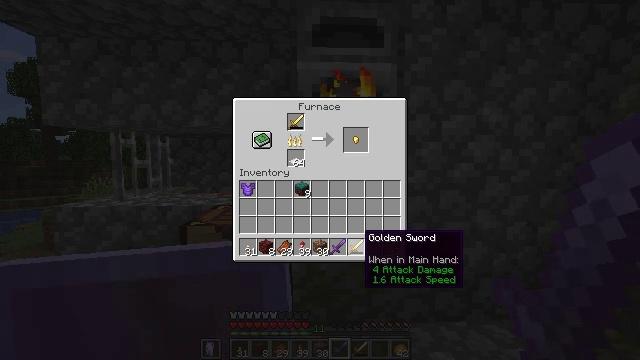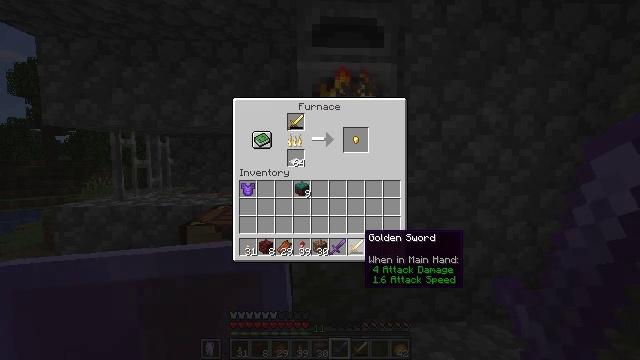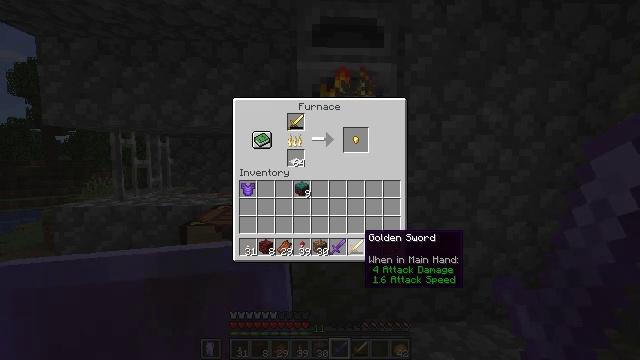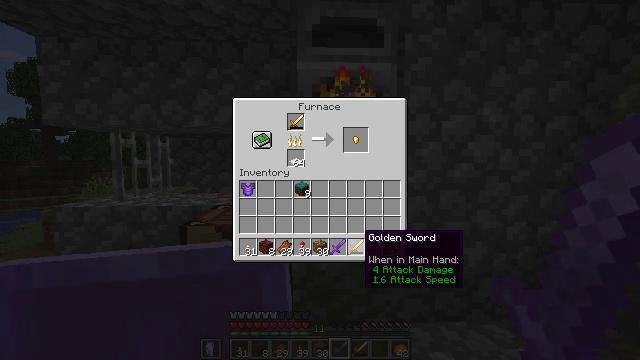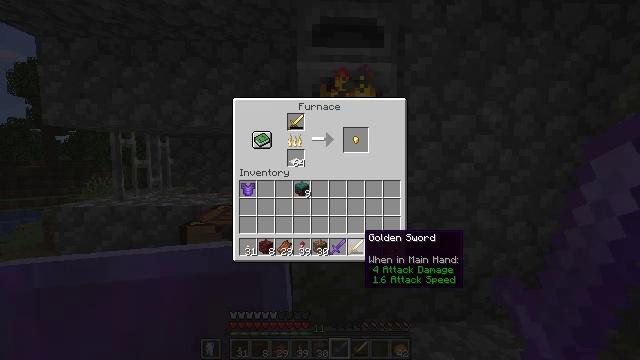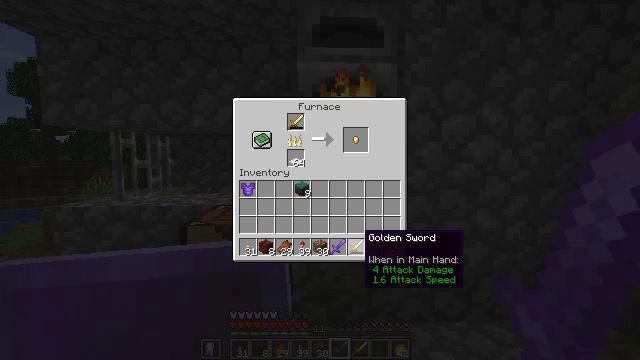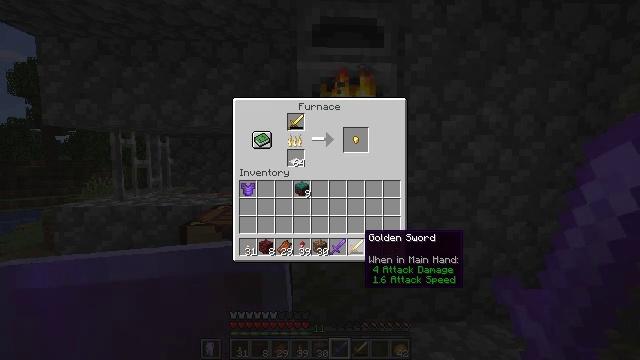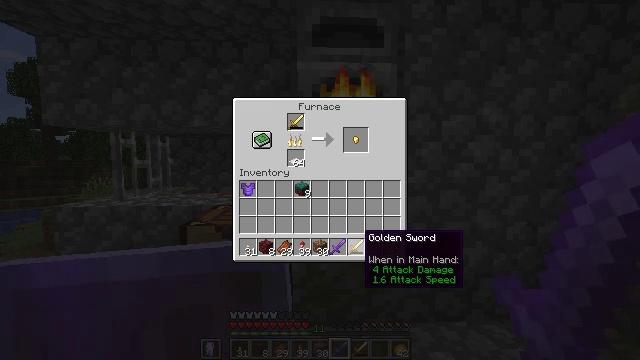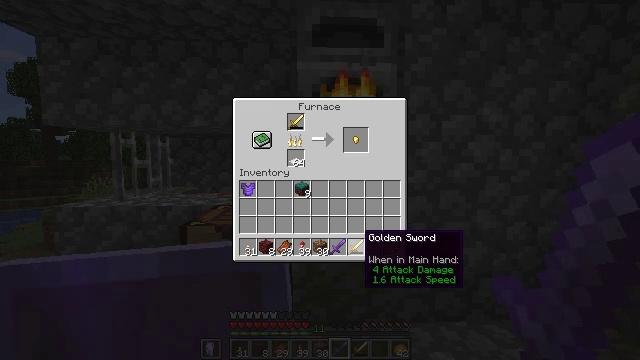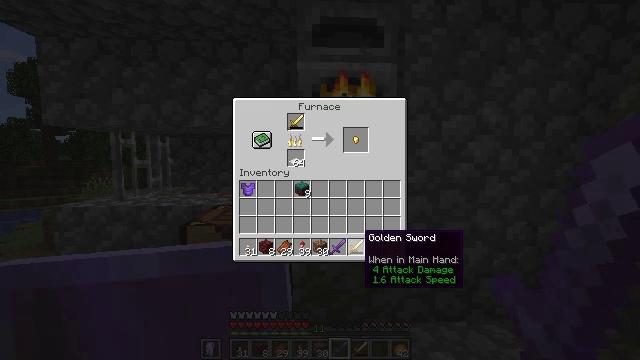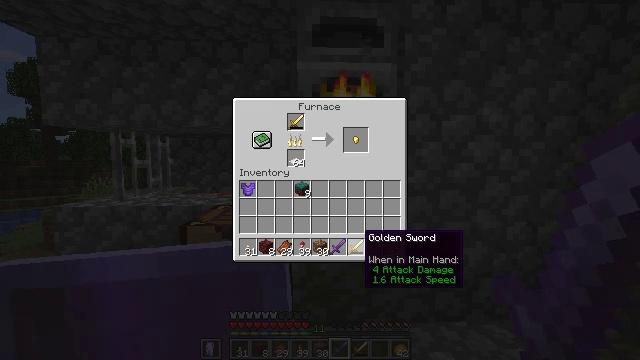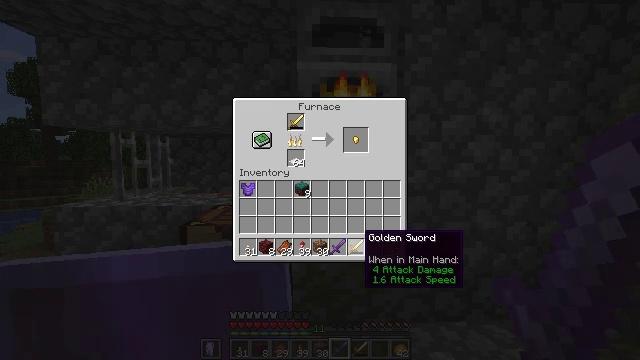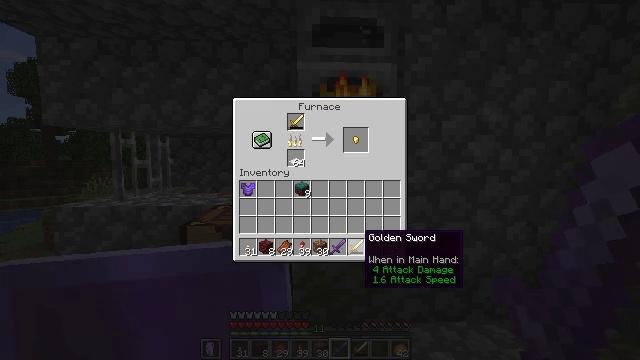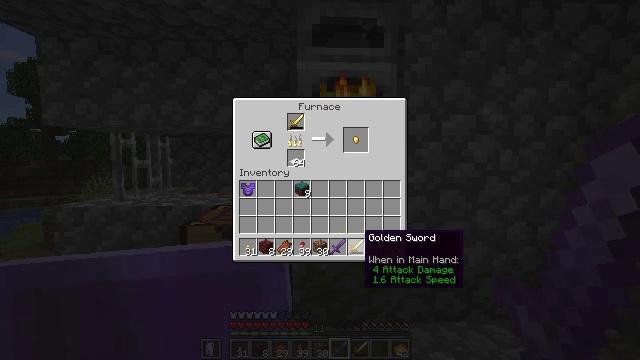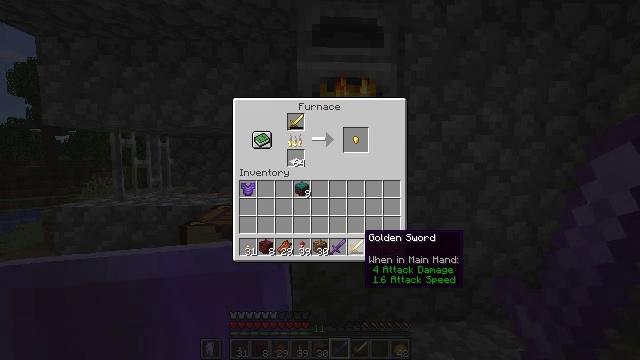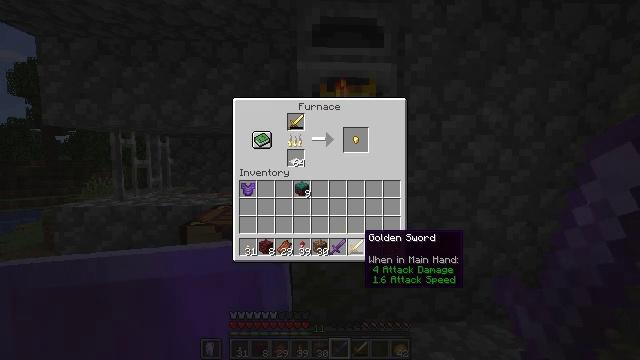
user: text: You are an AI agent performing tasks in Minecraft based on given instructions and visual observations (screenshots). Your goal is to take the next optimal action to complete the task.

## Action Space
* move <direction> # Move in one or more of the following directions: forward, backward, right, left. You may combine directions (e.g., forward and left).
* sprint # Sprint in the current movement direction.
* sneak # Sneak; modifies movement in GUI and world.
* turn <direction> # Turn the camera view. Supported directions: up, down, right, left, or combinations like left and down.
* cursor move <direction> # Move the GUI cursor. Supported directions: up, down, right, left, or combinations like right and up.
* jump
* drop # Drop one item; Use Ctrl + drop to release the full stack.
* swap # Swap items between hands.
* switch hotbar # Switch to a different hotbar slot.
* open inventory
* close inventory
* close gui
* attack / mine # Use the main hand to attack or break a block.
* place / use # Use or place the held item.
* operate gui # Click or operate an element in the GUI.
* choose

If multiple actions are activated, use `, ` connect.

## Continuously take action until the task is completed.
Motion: motion action
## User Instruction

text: Get multiple gold nugget from a gold ingot.
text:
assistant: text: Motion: no_op
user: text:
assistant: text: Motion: no_op
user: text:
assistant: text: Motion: no_op
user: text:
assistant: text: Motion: no_op
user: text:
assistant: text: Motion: no_op
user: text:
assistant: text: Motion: no_op
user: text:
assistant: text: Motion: no_op
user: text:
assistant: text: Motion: no_op
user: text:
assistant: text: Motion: no_op
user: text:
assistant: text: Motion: no_op
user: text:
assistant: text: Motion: no_op
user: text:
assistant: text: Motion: no_op
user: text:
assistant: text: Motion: no_op
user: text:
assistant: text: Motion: no_op
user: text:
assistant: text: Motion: no_op
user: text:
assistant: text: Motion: no_op
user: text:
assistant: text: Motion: no_op
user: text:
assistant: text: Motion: no_op
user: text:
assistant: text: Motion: no_op
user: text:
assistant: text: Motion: no_op
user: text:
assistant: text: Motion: no_op
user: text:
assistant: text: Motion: no_op
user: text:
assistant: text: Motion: no_op
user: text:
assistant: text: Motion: no_op
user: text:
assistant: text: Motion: no_op
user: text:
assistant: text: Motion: no_op
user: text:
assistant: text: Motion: no_op
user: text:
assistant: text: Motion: no_op
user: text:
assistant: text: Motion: no_op
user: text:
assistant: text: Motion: no_op